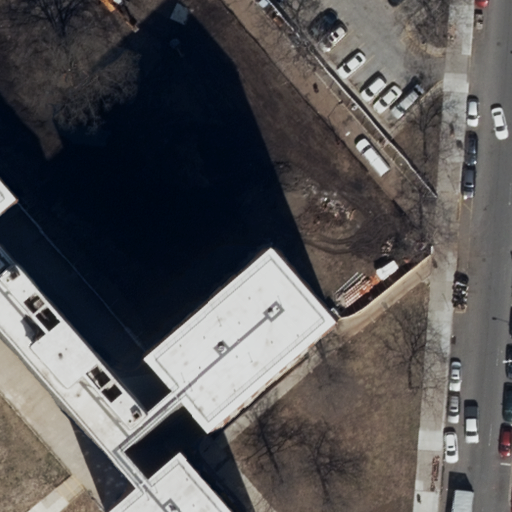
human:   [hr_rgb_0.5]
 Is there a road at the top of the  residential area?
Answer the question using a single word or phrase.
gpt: no

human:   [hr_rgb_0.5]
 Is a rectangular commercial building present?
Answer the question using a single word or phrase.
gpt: no

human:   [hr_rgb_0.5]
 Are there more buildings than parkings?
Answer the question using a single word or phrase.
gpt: no

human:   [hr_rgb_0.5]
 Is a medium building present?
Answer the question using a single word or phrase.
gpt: no

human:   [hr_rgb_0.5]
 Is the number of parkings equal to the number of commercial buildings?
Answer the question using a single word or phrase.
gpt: no

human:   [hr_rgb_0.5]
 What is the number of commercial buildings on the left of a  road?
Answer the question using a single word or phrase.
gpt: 0

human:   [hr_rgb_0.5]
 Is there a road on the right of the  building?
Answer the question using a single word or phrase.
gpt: yes

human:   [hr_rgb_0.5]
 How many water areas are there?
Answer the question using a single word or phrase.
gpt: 0

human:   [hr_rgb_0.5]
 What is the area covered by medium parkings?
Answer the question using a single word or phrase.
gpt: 0m2

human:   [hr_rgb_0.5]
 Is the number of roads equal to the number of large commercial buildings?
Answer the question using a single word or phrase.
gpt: no

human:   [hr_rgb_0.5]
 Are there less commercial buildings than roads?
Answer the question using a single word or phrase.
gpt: yes

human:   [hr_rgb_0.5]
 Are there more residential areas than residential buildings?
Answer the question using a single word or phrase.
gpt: no

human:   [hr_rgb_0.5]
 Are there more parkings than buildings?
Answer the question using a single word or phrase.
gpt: no

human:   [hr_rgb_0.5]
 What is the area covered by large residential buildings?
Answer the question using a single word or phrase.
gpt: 1231m2

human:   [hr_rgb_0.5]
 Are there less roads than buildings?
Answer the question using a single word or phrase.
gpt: no

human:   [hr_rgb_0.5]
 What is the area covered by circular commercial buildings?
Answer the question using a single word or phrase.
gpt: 0m2

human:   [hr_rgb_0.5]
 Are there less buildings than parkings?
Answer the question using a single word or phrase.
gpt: no

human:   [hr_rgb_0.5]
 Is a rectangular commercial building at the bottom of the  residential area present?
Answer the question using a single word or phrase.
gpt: no

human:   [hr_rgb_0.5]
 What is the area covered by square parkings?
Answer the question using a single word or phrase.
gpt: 0m2

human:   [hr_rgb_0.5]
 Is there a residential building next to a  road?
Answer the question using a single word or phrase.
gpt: yes

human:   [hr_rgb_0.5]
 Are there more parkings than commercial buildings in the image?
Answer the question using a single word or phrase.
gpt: yes

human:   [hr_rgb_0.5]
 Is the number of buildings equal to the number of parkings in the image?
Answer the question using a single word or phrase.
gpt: yes

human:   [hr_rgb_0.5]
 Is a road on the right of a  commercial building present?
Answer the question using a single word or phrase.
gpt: no

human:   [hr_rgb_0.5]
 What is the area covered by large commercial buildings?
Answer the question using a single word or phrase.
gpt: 0m2

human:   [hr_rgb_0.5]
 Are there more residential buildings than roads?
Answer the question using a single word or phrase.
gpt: no

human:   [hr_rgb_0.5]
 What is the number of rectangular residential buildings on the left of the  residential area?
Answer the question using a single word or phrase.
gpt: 0

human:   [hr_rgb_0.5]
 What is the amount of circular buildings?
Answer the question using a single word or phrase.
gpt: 0

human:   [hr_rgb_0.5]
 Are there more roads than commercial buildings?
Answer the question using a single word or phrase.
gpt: yes

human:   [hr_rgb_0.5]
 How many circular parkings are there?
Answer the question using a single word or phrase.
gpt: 0

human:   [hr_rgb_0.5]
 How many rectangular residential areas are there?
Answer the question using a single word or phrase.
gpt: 1

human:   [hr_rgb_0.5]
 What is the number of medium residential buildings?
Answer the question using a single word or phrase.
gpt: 0

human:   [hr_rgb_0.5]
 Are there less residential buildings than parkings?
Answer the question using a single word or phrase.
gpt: no

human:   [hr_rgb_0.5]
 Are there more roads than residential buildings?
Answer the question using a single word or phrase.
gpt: yes

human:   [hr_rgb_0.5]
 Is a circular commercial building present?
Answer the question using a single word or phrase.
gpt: no

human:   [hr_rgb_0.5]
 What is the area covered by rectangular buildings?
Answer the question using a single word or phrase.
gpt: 0m2

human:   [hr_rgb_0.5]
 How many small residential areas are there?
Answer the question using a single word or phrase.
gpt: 0